Interaction volume radius: 5 \u00c5
Interaction volume height: 20 \u00c5
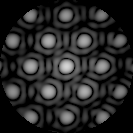
Disorder parameter: 0.08428